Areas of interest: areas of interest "Qingdao University of Science & Technology Gymnasium"
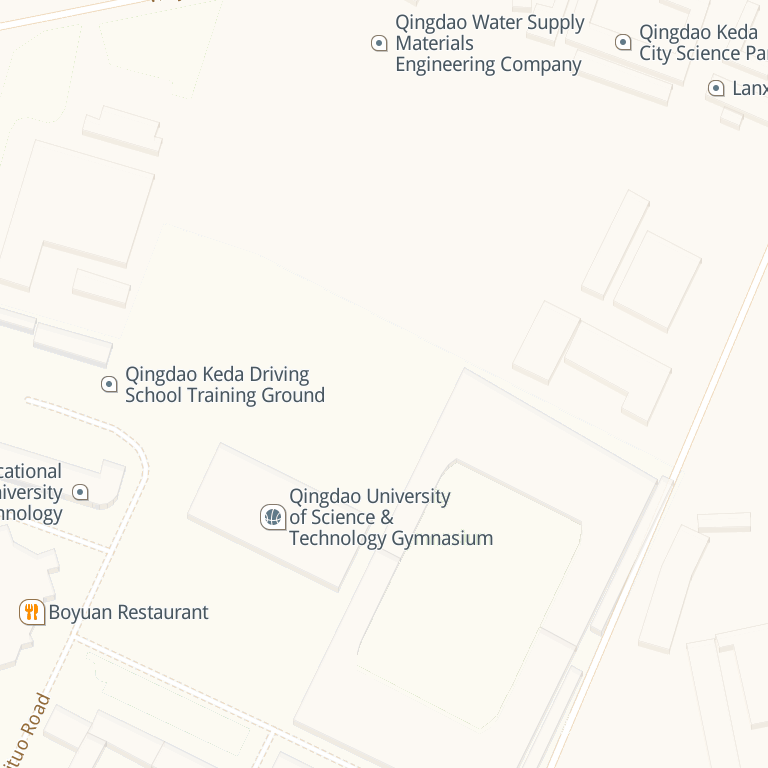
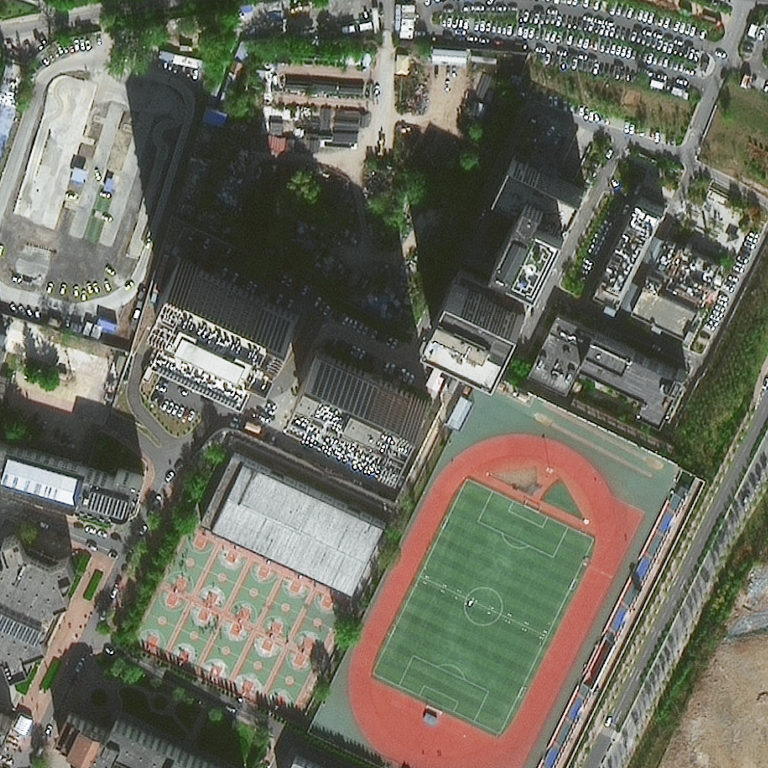